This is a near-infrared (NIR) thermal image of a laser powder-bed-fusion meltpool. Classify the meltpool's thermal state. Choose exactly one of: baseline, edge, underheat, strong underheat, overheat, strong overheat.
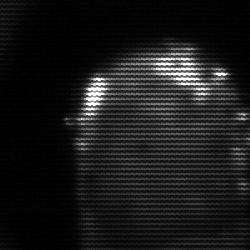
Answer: baseline